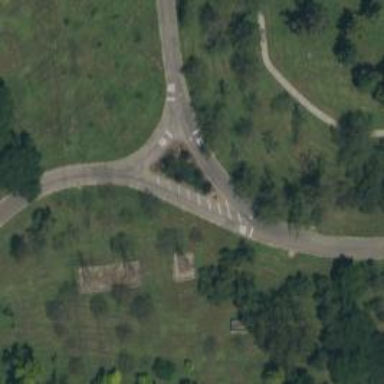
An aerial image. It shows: Road with stop sign.